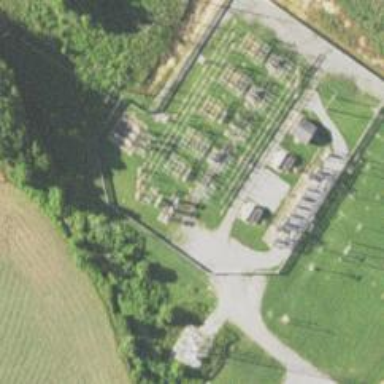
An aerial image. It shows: Switch for power supply.